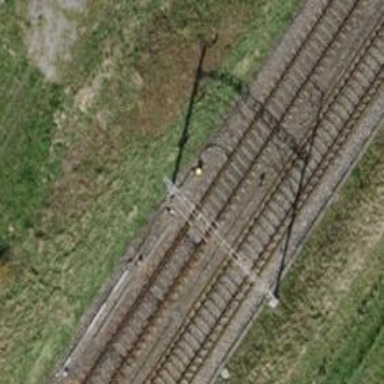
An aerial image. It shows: Railway switch.